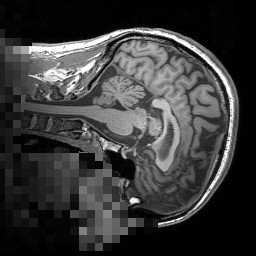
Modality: T1w
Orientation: sagittal
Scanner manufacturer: siemens
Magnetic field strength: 3 T
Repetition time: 1.5 s
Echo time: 0.00291 s